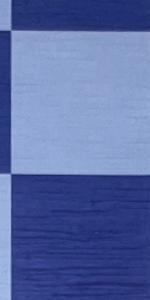
Label: Empty